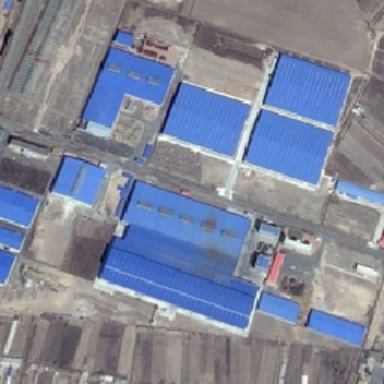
Blue industrial area is built on brown land .